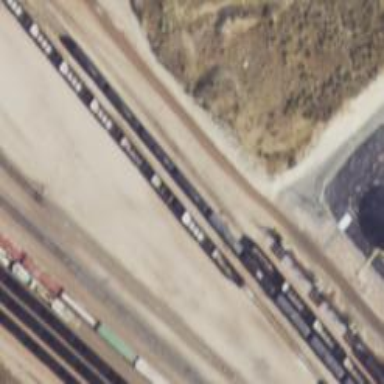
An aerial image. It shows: Railway siding with rails.